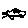
Label: car